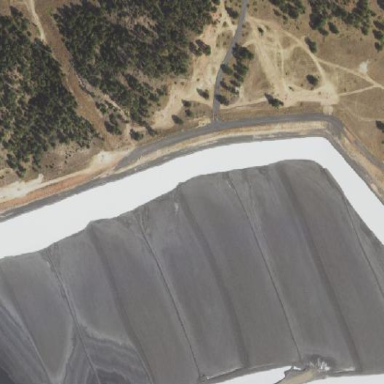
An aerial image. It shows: Tailings reservoir.